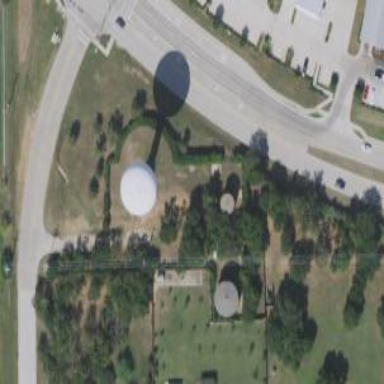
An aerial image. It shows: Water tower that is man-made.